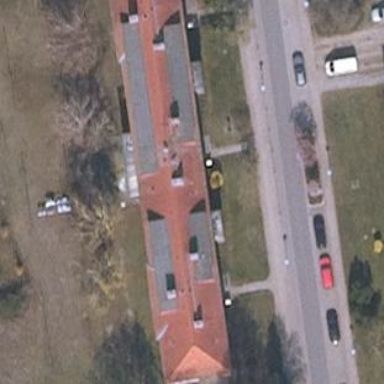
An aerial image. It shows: Image showing building with apartments.